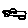
Label: car